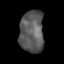
Tissue: prostate
Cell type: T cells
Senescence score: 0.3597
Nuclear area (px): 1001
Mean DAPI intensity: 90.201